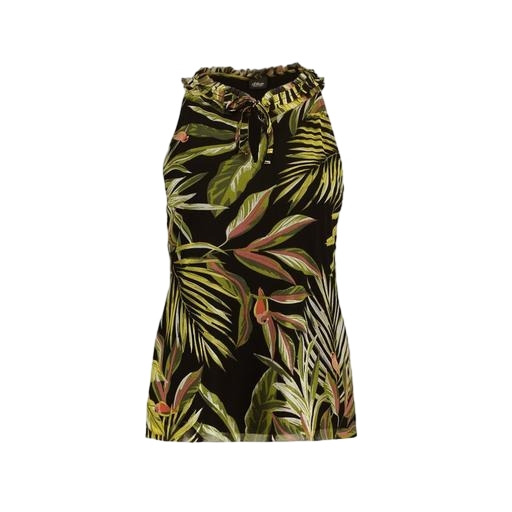
black floral-print halter top, green sleeveless floral-print shirt, black sleeveless floral-print shirt, white background